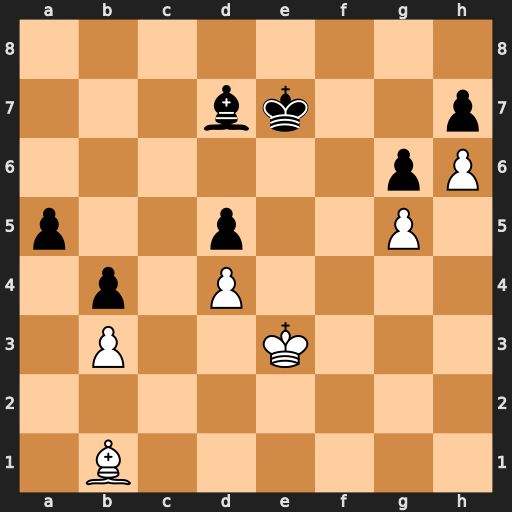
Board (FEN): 8/3bk2p/6pP/p2p2P1/1p1P4/1P2K3/8/1B6
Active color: w
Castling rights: -
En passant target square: -
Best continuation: Bxg6 hxg6 h7